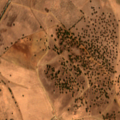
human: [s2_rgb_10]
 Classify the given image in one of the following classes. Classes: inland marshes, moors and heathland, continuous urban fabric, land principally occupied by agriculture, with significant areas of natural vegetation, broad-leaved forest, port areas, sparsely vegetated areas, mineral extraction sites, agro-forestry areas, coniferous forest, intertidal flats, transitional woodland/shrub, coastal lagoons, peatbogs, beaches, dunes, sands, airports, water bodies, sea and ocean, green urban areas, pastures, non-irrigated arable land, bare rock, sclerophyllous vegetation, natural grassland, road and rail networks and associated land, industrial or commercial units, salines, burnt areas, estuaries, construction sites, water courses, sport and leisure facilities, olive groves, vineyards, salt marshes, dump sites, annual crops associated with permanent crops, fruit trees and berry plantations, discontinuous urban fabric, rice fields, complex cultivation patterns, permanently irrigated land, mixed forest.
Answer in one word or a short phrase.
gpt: non-irrigated arable land, agro-forestry areas